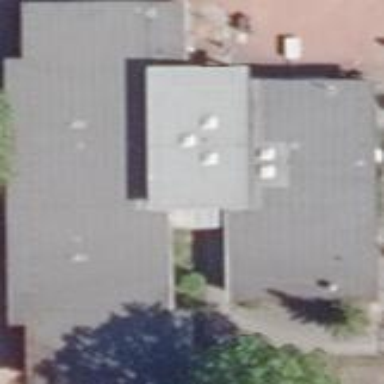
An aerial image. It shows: Skillion-roofed kindergarten building.